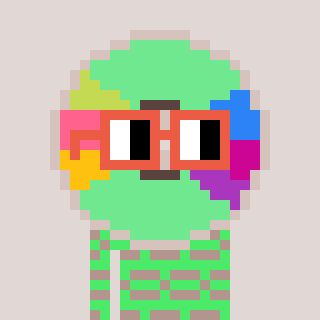
a pixel art character with square orange glasses, a cd-shaped head and a teal-colored body on a warm background